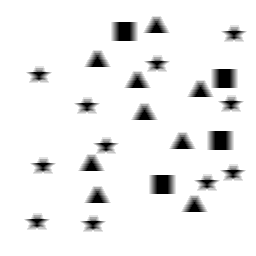
Squares: 4
Triangles: 9
Stars: 11
Total shapes: 24